Interaction volume radius: 5 \u00c5
Interaction volume height: 10 \u00c5
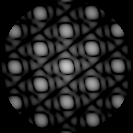
Disorder parameter: 0.00851